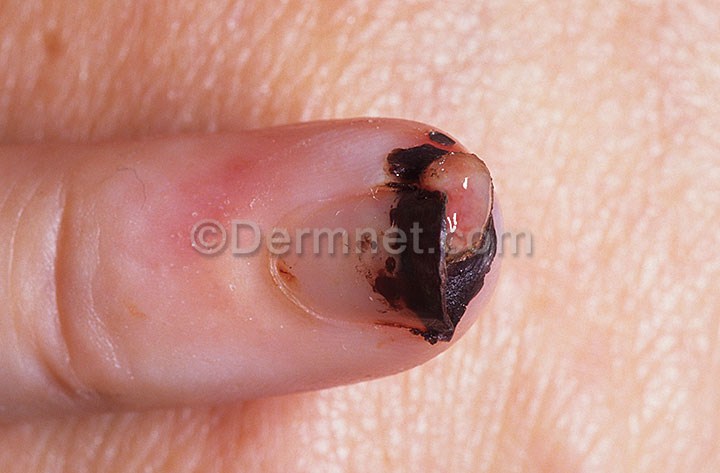
Disease: Vascular Tumors